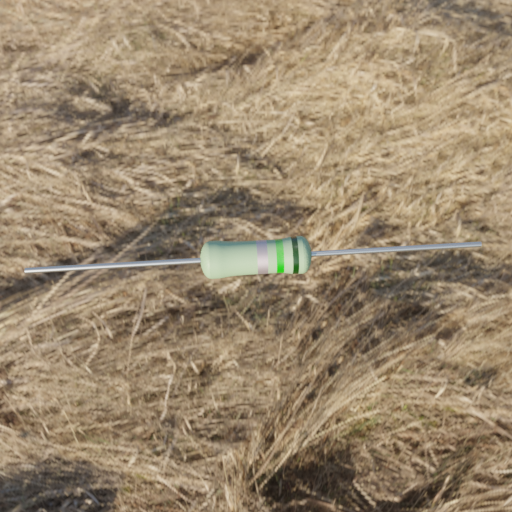
Resistor colour bands (in order): silver, green, black